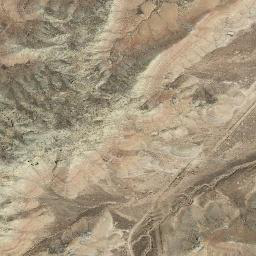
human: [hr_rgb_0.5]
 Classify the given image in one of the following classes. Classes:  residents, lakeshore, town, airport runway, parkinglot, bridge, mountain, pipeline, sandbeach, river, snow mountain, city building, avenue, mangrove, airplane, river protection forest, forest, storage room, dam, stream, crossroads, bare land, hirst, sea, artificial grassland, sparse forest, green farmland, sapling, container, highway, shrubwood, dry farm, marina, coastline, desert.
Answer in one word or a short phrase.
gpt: mountain